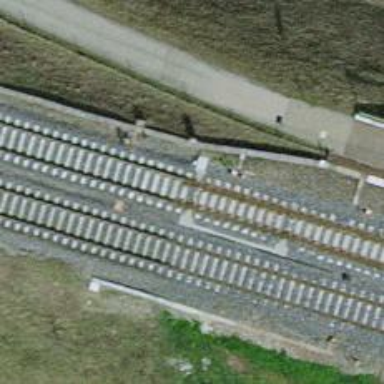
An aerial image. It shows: Single-track electrified railway with contact line.